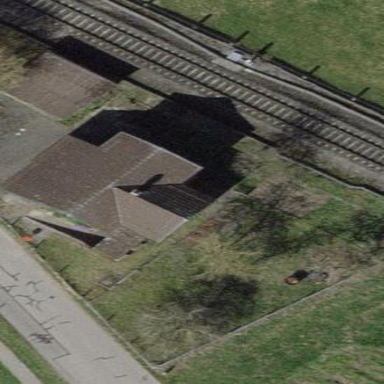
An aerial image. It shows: Detached building.